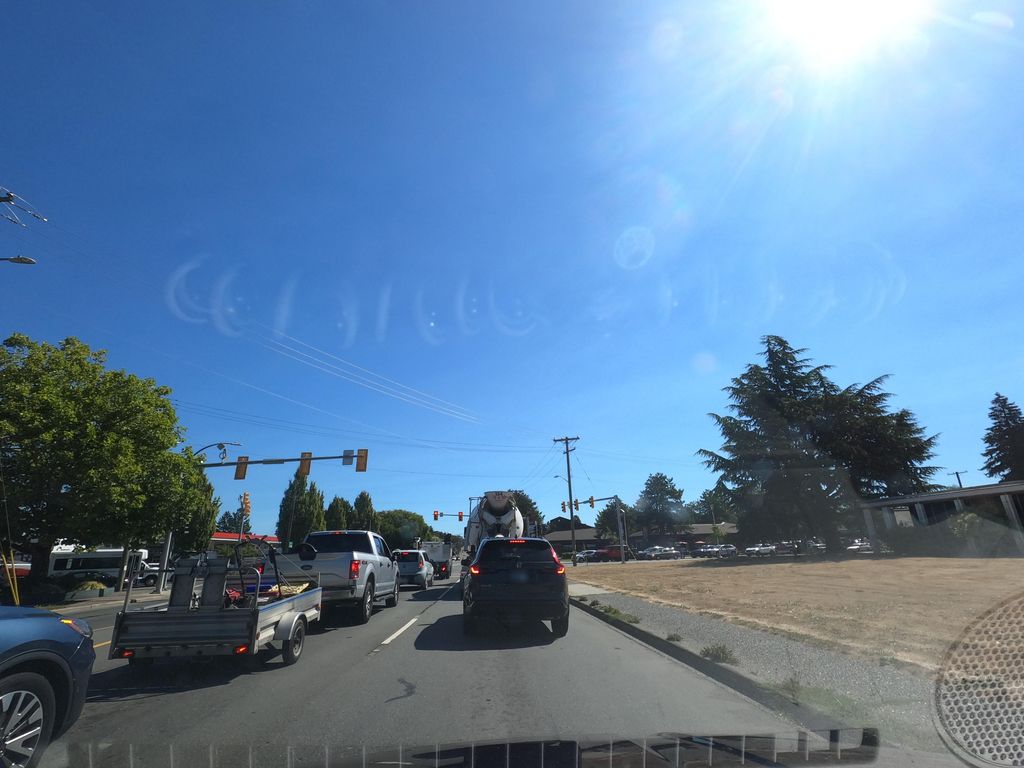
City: victoria